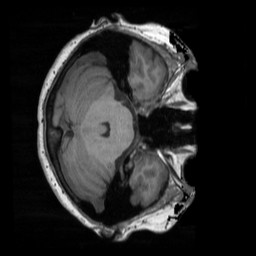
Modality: T1w
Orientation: axial
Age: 55
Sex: female
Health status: ill
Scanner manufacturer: siemens
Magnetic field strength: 3 T
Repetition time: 1.9 s
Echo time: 0.00247 s